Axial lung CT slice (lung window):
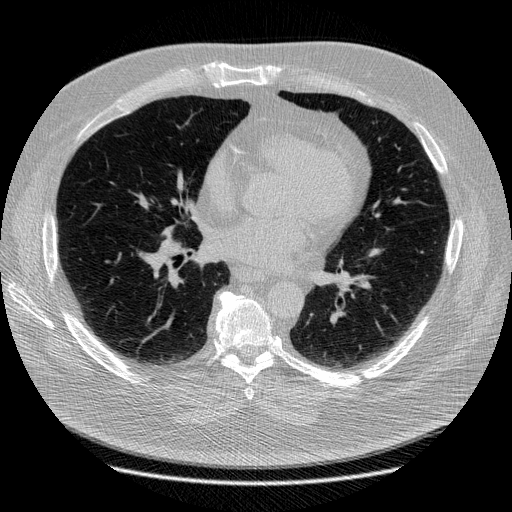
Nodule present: no